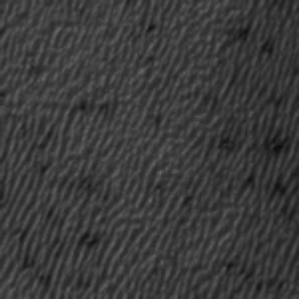
Label: frost